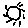
Label: sun